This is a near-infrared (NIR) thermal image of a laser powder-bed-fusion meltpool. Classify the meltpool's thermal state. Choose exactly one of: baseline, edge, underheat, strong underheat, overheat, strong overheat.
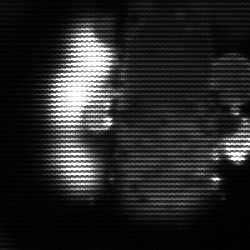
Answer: strong underheat